Question: I am working on a program to view and edit records in a file. It features a 'QTableView' that displays all records, a 'QLineEdit' to search for records, and some labels that display the details of the selected record:

There is a 'QAbstractTableModel' class that holds the data and a 'QSortFilterProxyModel' class that helps filtering the rows in the 'QTableView'.
Searching and filtering works fine. Typing text in the search box immediately filters the list of records. But there are two things I cannot get to work:
1. if the list is not empty, I want one item to be selected/current always
2. the selected/current item must be brought into view when typing in the search box
For example, when I type "tesla", the list will be empty since no item matches. But as soon as I backspace to "te", the "Forester" matches and I want it to be selected. Second example: when (after starting the program) I type "f" the list is narrowed down to 8 items and "Pacifica" is selected. When I erase the "f", the Pacifica is still selected but no longer in the visible part of the list.
I have posted the full source code of this on <URL> relevant snippets.
'''
void MainWindow::on_lineEditSearch_textChanged(const QString & text)
{
itemProxy->setFilterFixedString(text);
updateStatusBar();
}
void MainWindow::currentRowChangedSlot(QModelIndex const & current, QModelIndex const & /*previous*/)
{
Car * car = 0;
if (current.isValid())
{
QModelIndex sibling = current.sibling(current.row(), COLUMN_THIS);
QVariant variant = itemProxy->data(sibling);
car = static_cast<Car *> (variant.value<void *> ());
}
updateCarMake(car);
updateCarModel(car);
}
MainWindow::MainWindow(QWidget * parent, CarItemModel * itemModel, CarSortFilterProxyModel * itemProxy) :
QMainWindow(parent),
ui(new Ui::MainWindow)
{
this->itemModel = itemModel;
this->itemProxy = itemProxy;
ui->setupUi(this);
setupStatusBar();
ui->tableView->setModel(itemProxy);
ui->tableView->setColumnHidden(COLUMN_THIS, true);
QItemSelectionModel * selectionModel = ui->tableView->selectionModel();
connect(selectionModel, SIGNAL(currentRowChanged(QModelIndex const &, QModelIndex const &)),
this, SLOT(currentRowChangedSlot(QModelIndex const &, QModelIndex const &)));
connect(selectionModel, SIGNAL(selectionChanged(QItemSelection const &, QItemSelection const &)),
this, SLOT(selectionChangedSlot(QItemSelection const &, QItemSelection const &)));
ui->tableView->selectRow(0);
ui->lineEditSearch->setFocus();
updateStatusBar();
}
<widget class="QTableView" name="tableView">
<property name="verticalScrollBarPolicy">
<enum>Qt::ScrollBarAlwaysOn</enum>
</property>
<property name="selectionMode">
<enum>QAbstractItemView::SingleSelection</enum>
</property>
<property name="selectionBehavior">
<enum>QAbstractItemView::SelectRows</enum>
</property>
</widget>
'''
So, my question is: how can I make sure an item is always selected and in the visible part of the list (unless the user is scrolling, of course)?
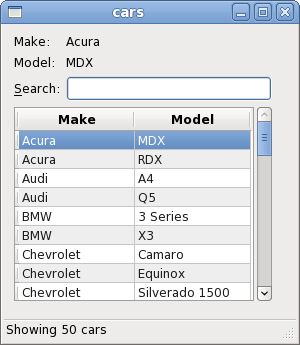
Answer: Here's what I did to
- -
The solution is even a bit fancier since when going from no visible items to some visible items the most recently selected item will be selected instead of just the first item.
First, I added a 'QModelIndex lastModelIndex;' private member to the 'MainWindow' class, and set it in the 'SelectionChanged' slot. Note that the model index is stored and not the proxy index.
'''
void MainWindow::selectionChangedSlot(QItemSelection const & selected, QItemSelection const & /*deselected*/)
{
if (selected.count() > 0)
{
QModelIndex index = selected.indexes().first();
QModelIndex modelIndex = itemProxy->mapToSource(index);
lastModelIndex = modelIndex;
}
}
'''
Next, I added two methods: 'ensureSelected()' ...
'''
void MainWindow::ensureSelected(QItemSelectionModel * selectionModel, int const proxyCount)
{
if (selectionModel->hasSelection())
{
// an item is currently selected - don't have to do anything
}
else if (proxyCount == 1)
{
// no item is currently selected, but there is exactly one item in the list - select it
QModelIndex proxyIndex = itemProxy->index(0, 0);
selectionModel->setCurrentIndex(proxyIndex, QItemSelectionModel::Select | QItemSelectionModel::Rows);
}
else if (proxyCount > 1)
{
// no item is currently selected, but there are several items in the list
QModelIndex proxyIndex; // !isValid
if (lastModelIndex.isValid())
{
// there's a most recently selected item - compute its index in the list
proxyIndex = itemProxy->mapFromSource(lastModelIndex);
}
if (proxyIndex.isValid())
{
// the most recently selected item is in the list - select it
proxyIndex = proxyIndex.sibling(proxyIndex.row(), COLUMN_THIS);
}
else
{
// there's no most recently selected item or it is no longer in the list - select the first item
proxyIndex = itemProxy->index(0, 0);
}
selectionModel->setCurrentIndex(proxyIndex, QItemSelectionModel::Select | QItemSelectionModel::Rows);
}
else
{
// There are no items in the list - cannot select anything.
}
}
'''
... and 'ensureVisible()':
'''
void MainWindow::ensureVisible(QItemSelectionModel * selectionModel)
{
if (selectionModel->hasSelection())
{
const QModelIndex index = ui->tableView->currentIndex();
ui->tableView->scrollTo(index);
ui->tableView->selectRow(index.row());
ui->tableView->scrollTo(index);
}
}
'''
Weird as it may seem, I have to call 'scrollTo()' twice, or the tableView won't scroll.
These new methods are called from 'on_lineEditSearch_textChanged()' like so:
'''
void MainWindow::on_lineEditSearch_textChanged(const QString & text)
{
itemProxy->setFilterFixedString(text);
QItemSelectionModel * selectionModel = ui->tableView->selectionModel();
int modelCount = itemModel->rowCount(); // number of items in the model
int proxyCount = itemProxy->rowCount(); // number of items in tableview
ensureSelected(selectionModel, proxyCount);
ensureVisible(selectionModel);
updateStatusBar();
}
'''
Please find the updated and complete source code on <URL>.